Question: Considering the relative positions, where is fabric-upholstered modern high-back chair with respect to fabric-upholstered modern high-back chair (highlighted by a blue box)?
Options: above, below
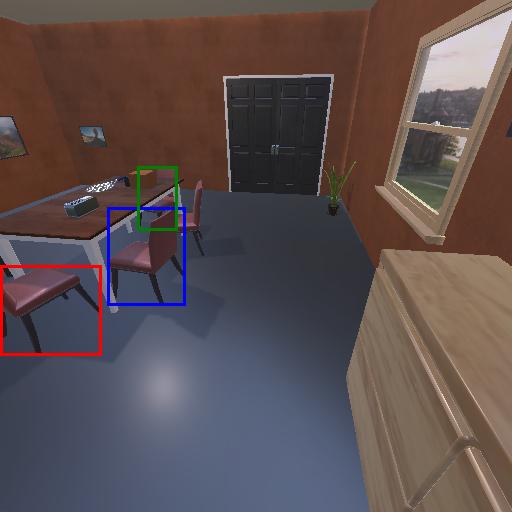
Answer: above